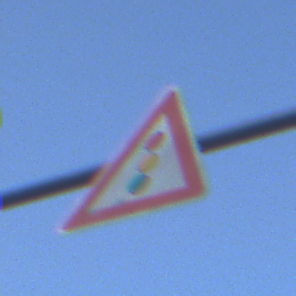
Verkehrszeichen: Lichtzeichenanlage
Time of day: SunriseSunset
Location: Outdoor (RoadRail)
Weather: Clear
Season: NotSpecified
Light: Natural